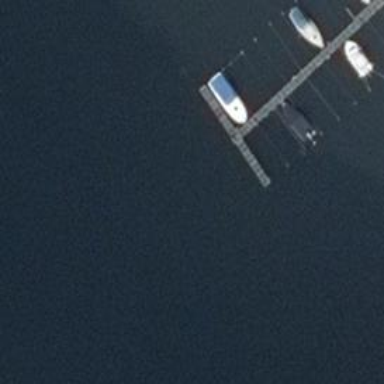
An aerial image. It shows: Man-made pier.